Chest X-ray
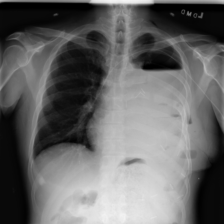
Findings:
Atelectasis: negative
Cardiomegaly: negative
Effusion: negative
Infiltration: negative
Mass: negative
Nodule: negative
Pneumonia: negative
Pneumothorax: negative
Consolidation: negative
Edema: negative
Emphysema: negative
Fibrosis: negative
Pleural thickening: negative
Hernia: negative